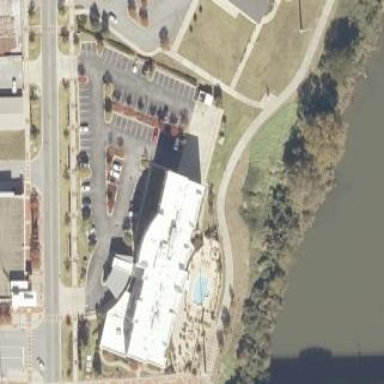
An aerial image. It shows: Hotel building.